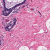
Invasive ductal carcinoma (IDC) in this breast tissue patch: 0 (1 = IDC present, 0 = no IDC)